Field crop: maize
Growth stage: 1
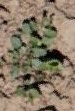
Species: convolvulus